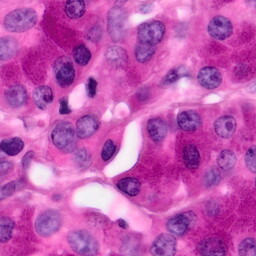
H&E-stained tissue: Pancreatic